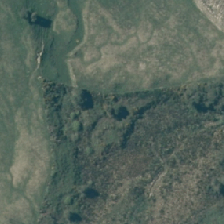
Land cover: herbaceous_freshwater_vege